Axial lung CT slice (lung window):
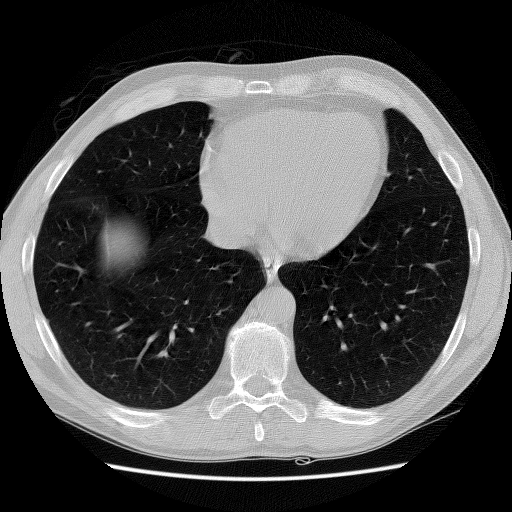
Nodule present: no